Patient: sex M, age 35
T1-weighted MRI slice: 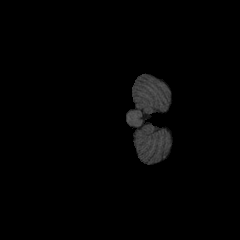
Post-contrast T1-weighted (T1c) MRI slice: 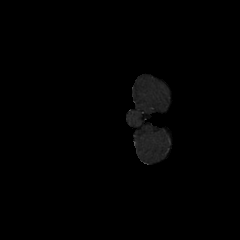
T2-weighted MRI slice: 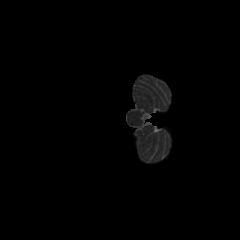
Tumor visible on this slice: no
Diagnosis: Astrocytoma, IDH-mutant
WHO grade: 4